CT angiography, arterial phase; slice 193 of 222; volume shape [512, 512, 222], voxel spacing [0.781, 0.781, 3.0] mm
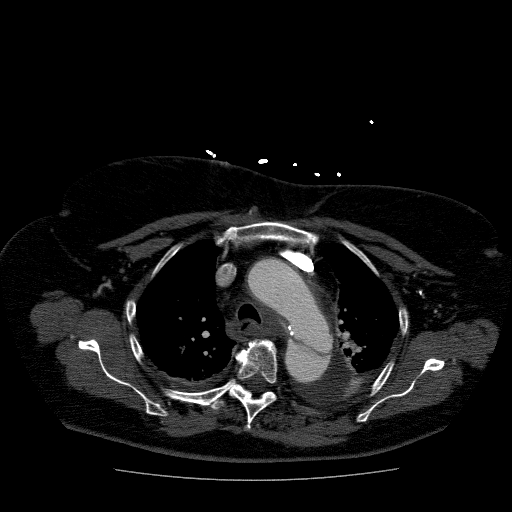
True lumen volume: 278.76 mL
False lumen volume: 164.88 mL